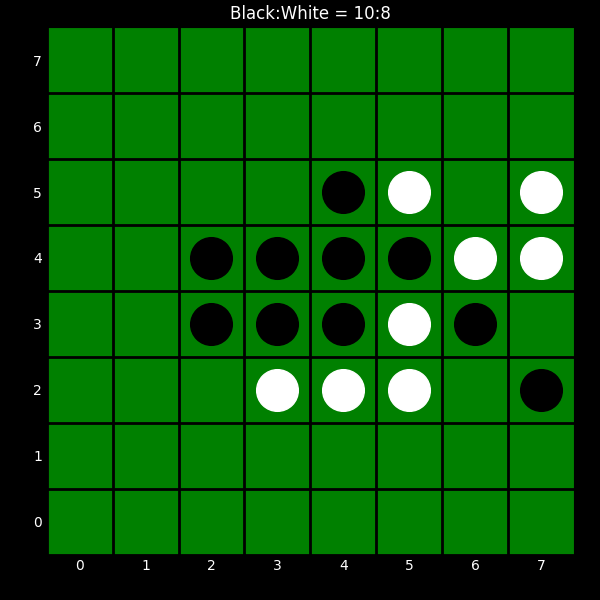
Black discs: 10
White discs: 8